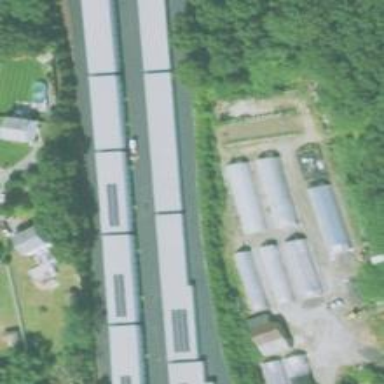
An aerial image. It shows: Storage rental shop.